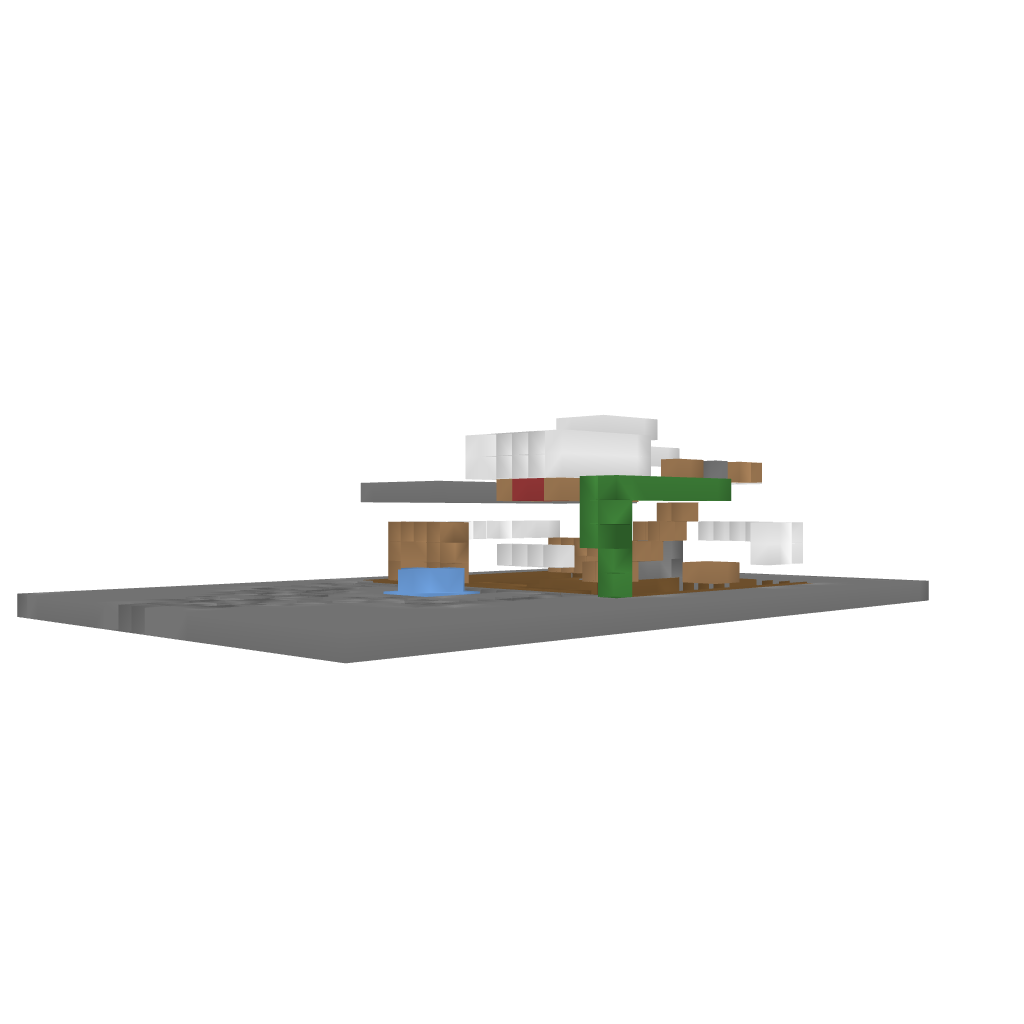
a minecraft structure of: modern house 2 bad low quality